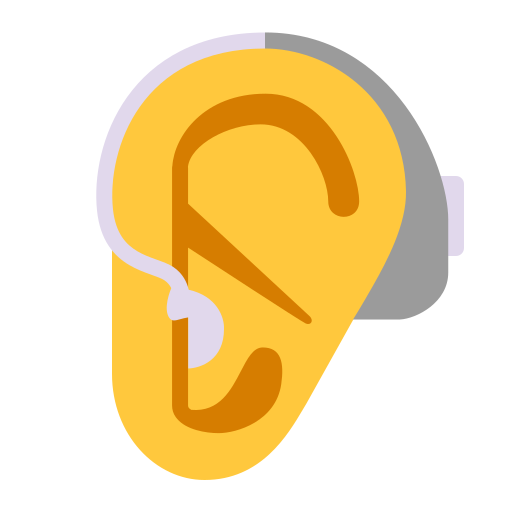
ear with hearing aid flat default